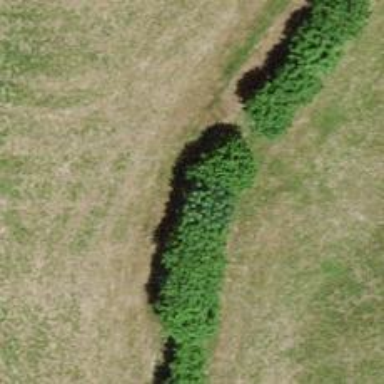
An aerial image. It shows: Hedge acting as barrier.